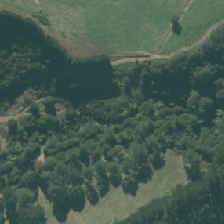
Land cover: manuka_kanuka